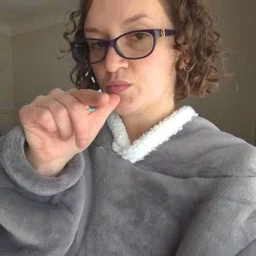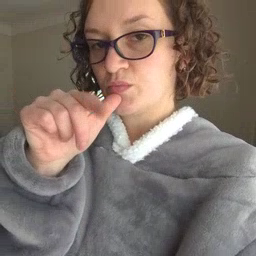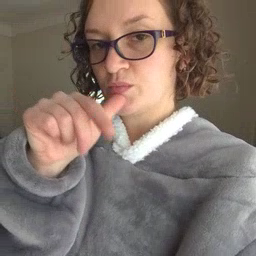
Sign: who